Field crop: maize
Growth stage: 2
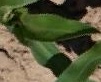
Species: maize